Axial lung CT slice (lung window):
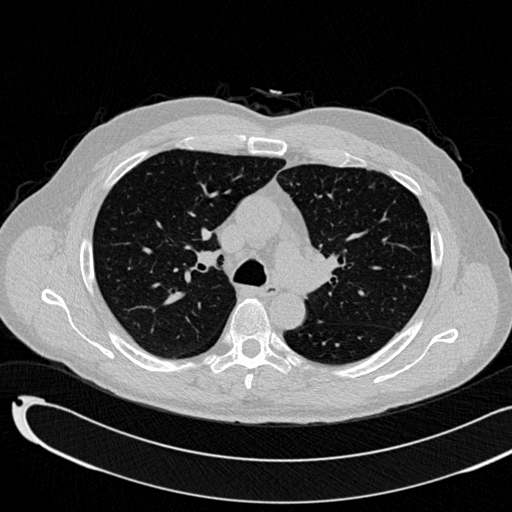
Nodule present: no